Question: Recently I've been trying to switch from Netbeans to PhpStorm (3.0.3, latest version) and there's only one thing that is holding me back.
My current project, written in Symfony 1.4, has A LOT of JavaScript (jQuery) in Symfony templates (PHP files). Netbeans is kind enough to list JS functions and variables in a navigator window, but I don't see a similar behavior in PhpStorm. Does PhpStorm have this kind of feature? If so, how do I turn it on?
---
OK, I see there's some confusion. Lets say I have a PHP file called 'TEST.php'. Inside that file I have the following:
'''
<script type="text/javascript">
$.myPluginContainer.definitions.TEST = {
var1: someVar1,
var2: someVar2,
var3: someVar3,
function1: function() {
// function1 body
return 'function1';
},
function2: function() {
// function2 body
return null;
},
function3: function() {
// function3 body
return 5;
}
}
</script>
'''
In Netbeans' Navigator window I get:

Double-clicking on the function name in Netbeans takes me to that particular variable/function definition. PhpStorm has the same, only in pure *.js files, but I need this behaviour with *.php files too.
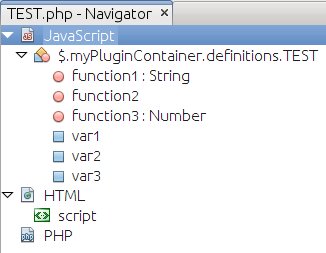
Answer: I have just found that the "Structure" tab down the left hand side of the screen will show you the equivalent of the NetBeans/Eclipse Function Navigator view.
I am using JetBrains PhpStorm 6.0.3